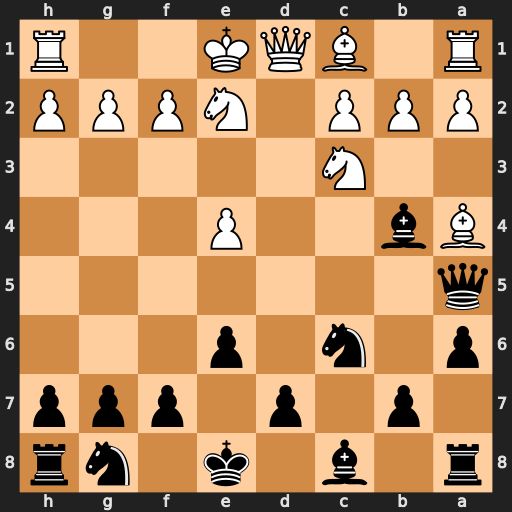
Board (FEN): r1b1k1nr/1p1p1ppp/p1n1p3/q7/Bb2P3/2N5/PPP1NPPP/R1BQK2R
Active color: b
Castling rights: KQkq
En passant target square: -
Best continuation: Qxa4